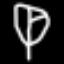
Label: leaf